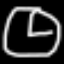
Label: clock